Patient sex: F
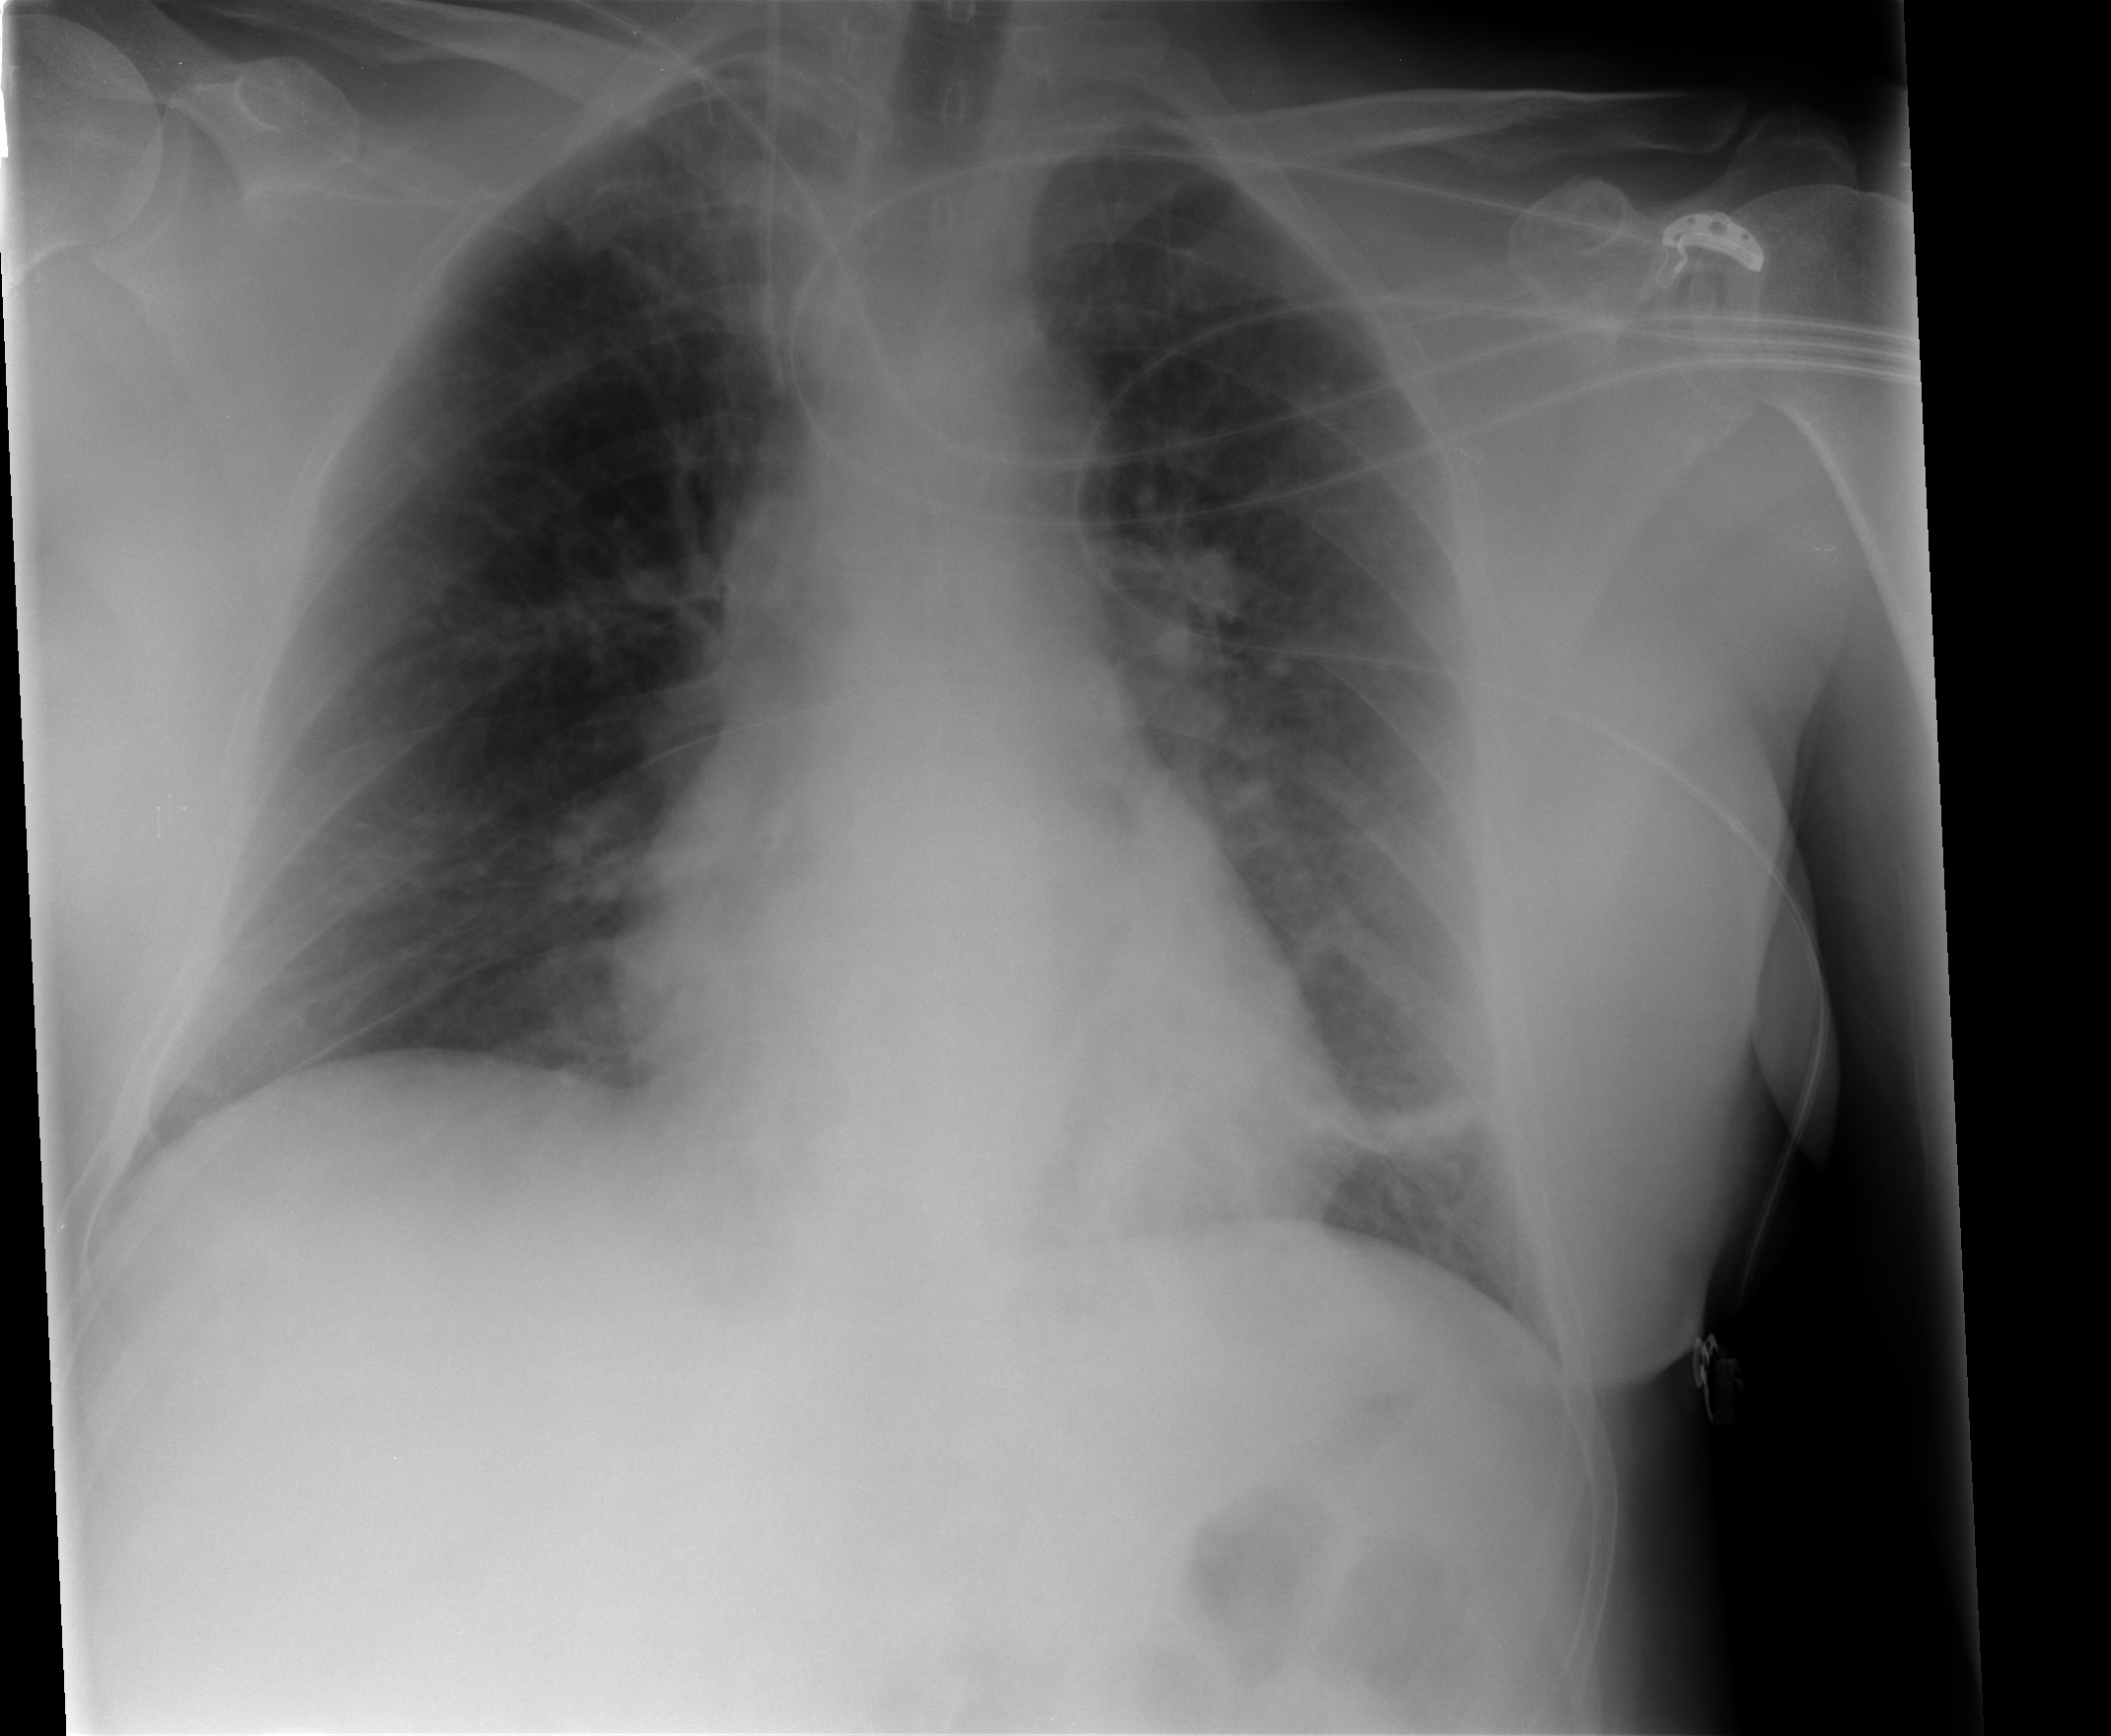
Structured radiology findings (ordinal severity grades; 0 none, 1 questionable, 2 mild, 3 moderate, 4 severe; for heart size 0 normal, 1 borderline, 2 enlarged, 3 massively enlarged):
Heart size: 0
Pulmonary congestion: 0
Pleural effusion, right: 0
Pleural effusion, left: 0
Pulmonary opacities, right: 0
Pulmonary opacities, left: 0
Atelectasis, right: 0
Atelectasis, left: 2